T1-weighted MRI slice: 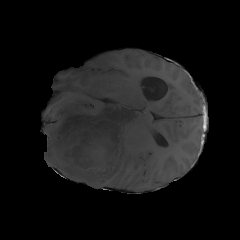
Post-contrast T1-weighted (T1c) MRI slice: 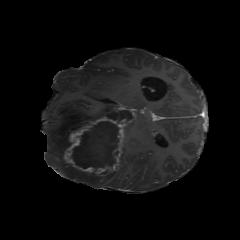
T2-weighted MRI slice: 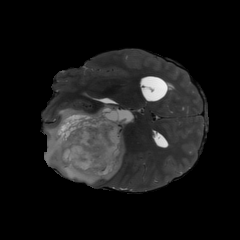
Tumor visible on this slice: yes